Question: My question is the following I have this code here:
'''
$http.post("dologin", data).then(function(resposta)
'''
When I give a console.log (response.data) it returns the following:
'''
string(40) "7f9870111b7c032f6203d144c97b8aa5a3e3f0c5"
{"status":"success","type_user":"secretary"}
'''
I need to get the "status" value. Before I was using the following and it worked fine
'''
if (response.data.status === 'success') {
if (answer.data.type_user === 'teacher') {
$ location.path ('teacher_view');
} else if (response.data.type_user === 'candidate') {
$ location.path ('candidate_view');
} else if (answer.data.type_user === 'secretary') {
$ location.path ('secretaria_view');
}
'''
Now it does not work anymore and when I give console.log (response.data.status); it returns undefined
My backend php
'''
public function do_login(){
$this->load->model('LoginM');
$request_body = file_get_contents('php://input');
$data = json_decode($request_body);
$cpf = trim($data->cpf);
$senha = trim($data->senha);
$tipo = trim($data->tipo);
$response = $this->LoginM->do_login($cpf, $senha, $tipo);
if ($response["status"] === "success"){
if ($tipo == 'admin') {
$data = array(
'logged_in' => true,
'cod_user' => $response["cod_user"]
);
$message = array("status"=>"success", "tipo_user"=>"secretaria");
}elseif ($tipo == 'professor') {
$data = array(
'logged_in' => true,
'cod_professor' => $response["cod_professor"]
);
$message = array("status"=>"success", "tipo_user"=>"professor");
}elseif ($tipo == 'candidato') {
$data = array(
'logged_in' => true,
'cod_candidato' => $response["cod_candidato"]
);
$message = array("status"=>"success", "tipo_user"=>"candidato");
}
$this->session->set_userdata($data);
}else{
$message = array("status"=>"error","message"=>"CPF ou senha incorretos");
}
echo json_encode ($message);
}
'''
Test with response from console.log (response.data) and console.log (response.data.status)
<URL>

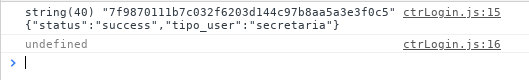
Answer: Below thing should do the trick:
'''
var state = JSON.parse('{'+res.data.split("{")[1]);
if (state.status === 'success') {
if (state.type_user === 'teacher') {
$ location.path ('teacher_view');
} else if (state.type_user === 'candidate') {
$ location.path ('candidate_view');
} else if (state.type_user === 'secretary') {
$ location.path ('secretaria_view');
}
'''
But, i would strongly suggest you to fix your server response from string which you are getting right now, to the JSON which you were getting earlier